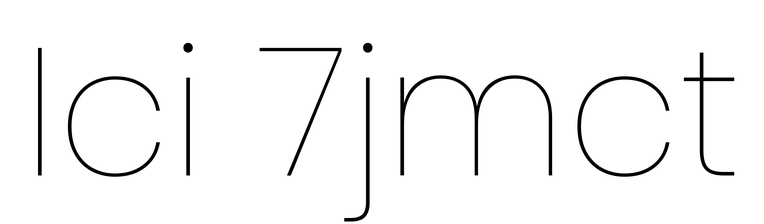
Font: Poppins-Thin